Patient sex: M
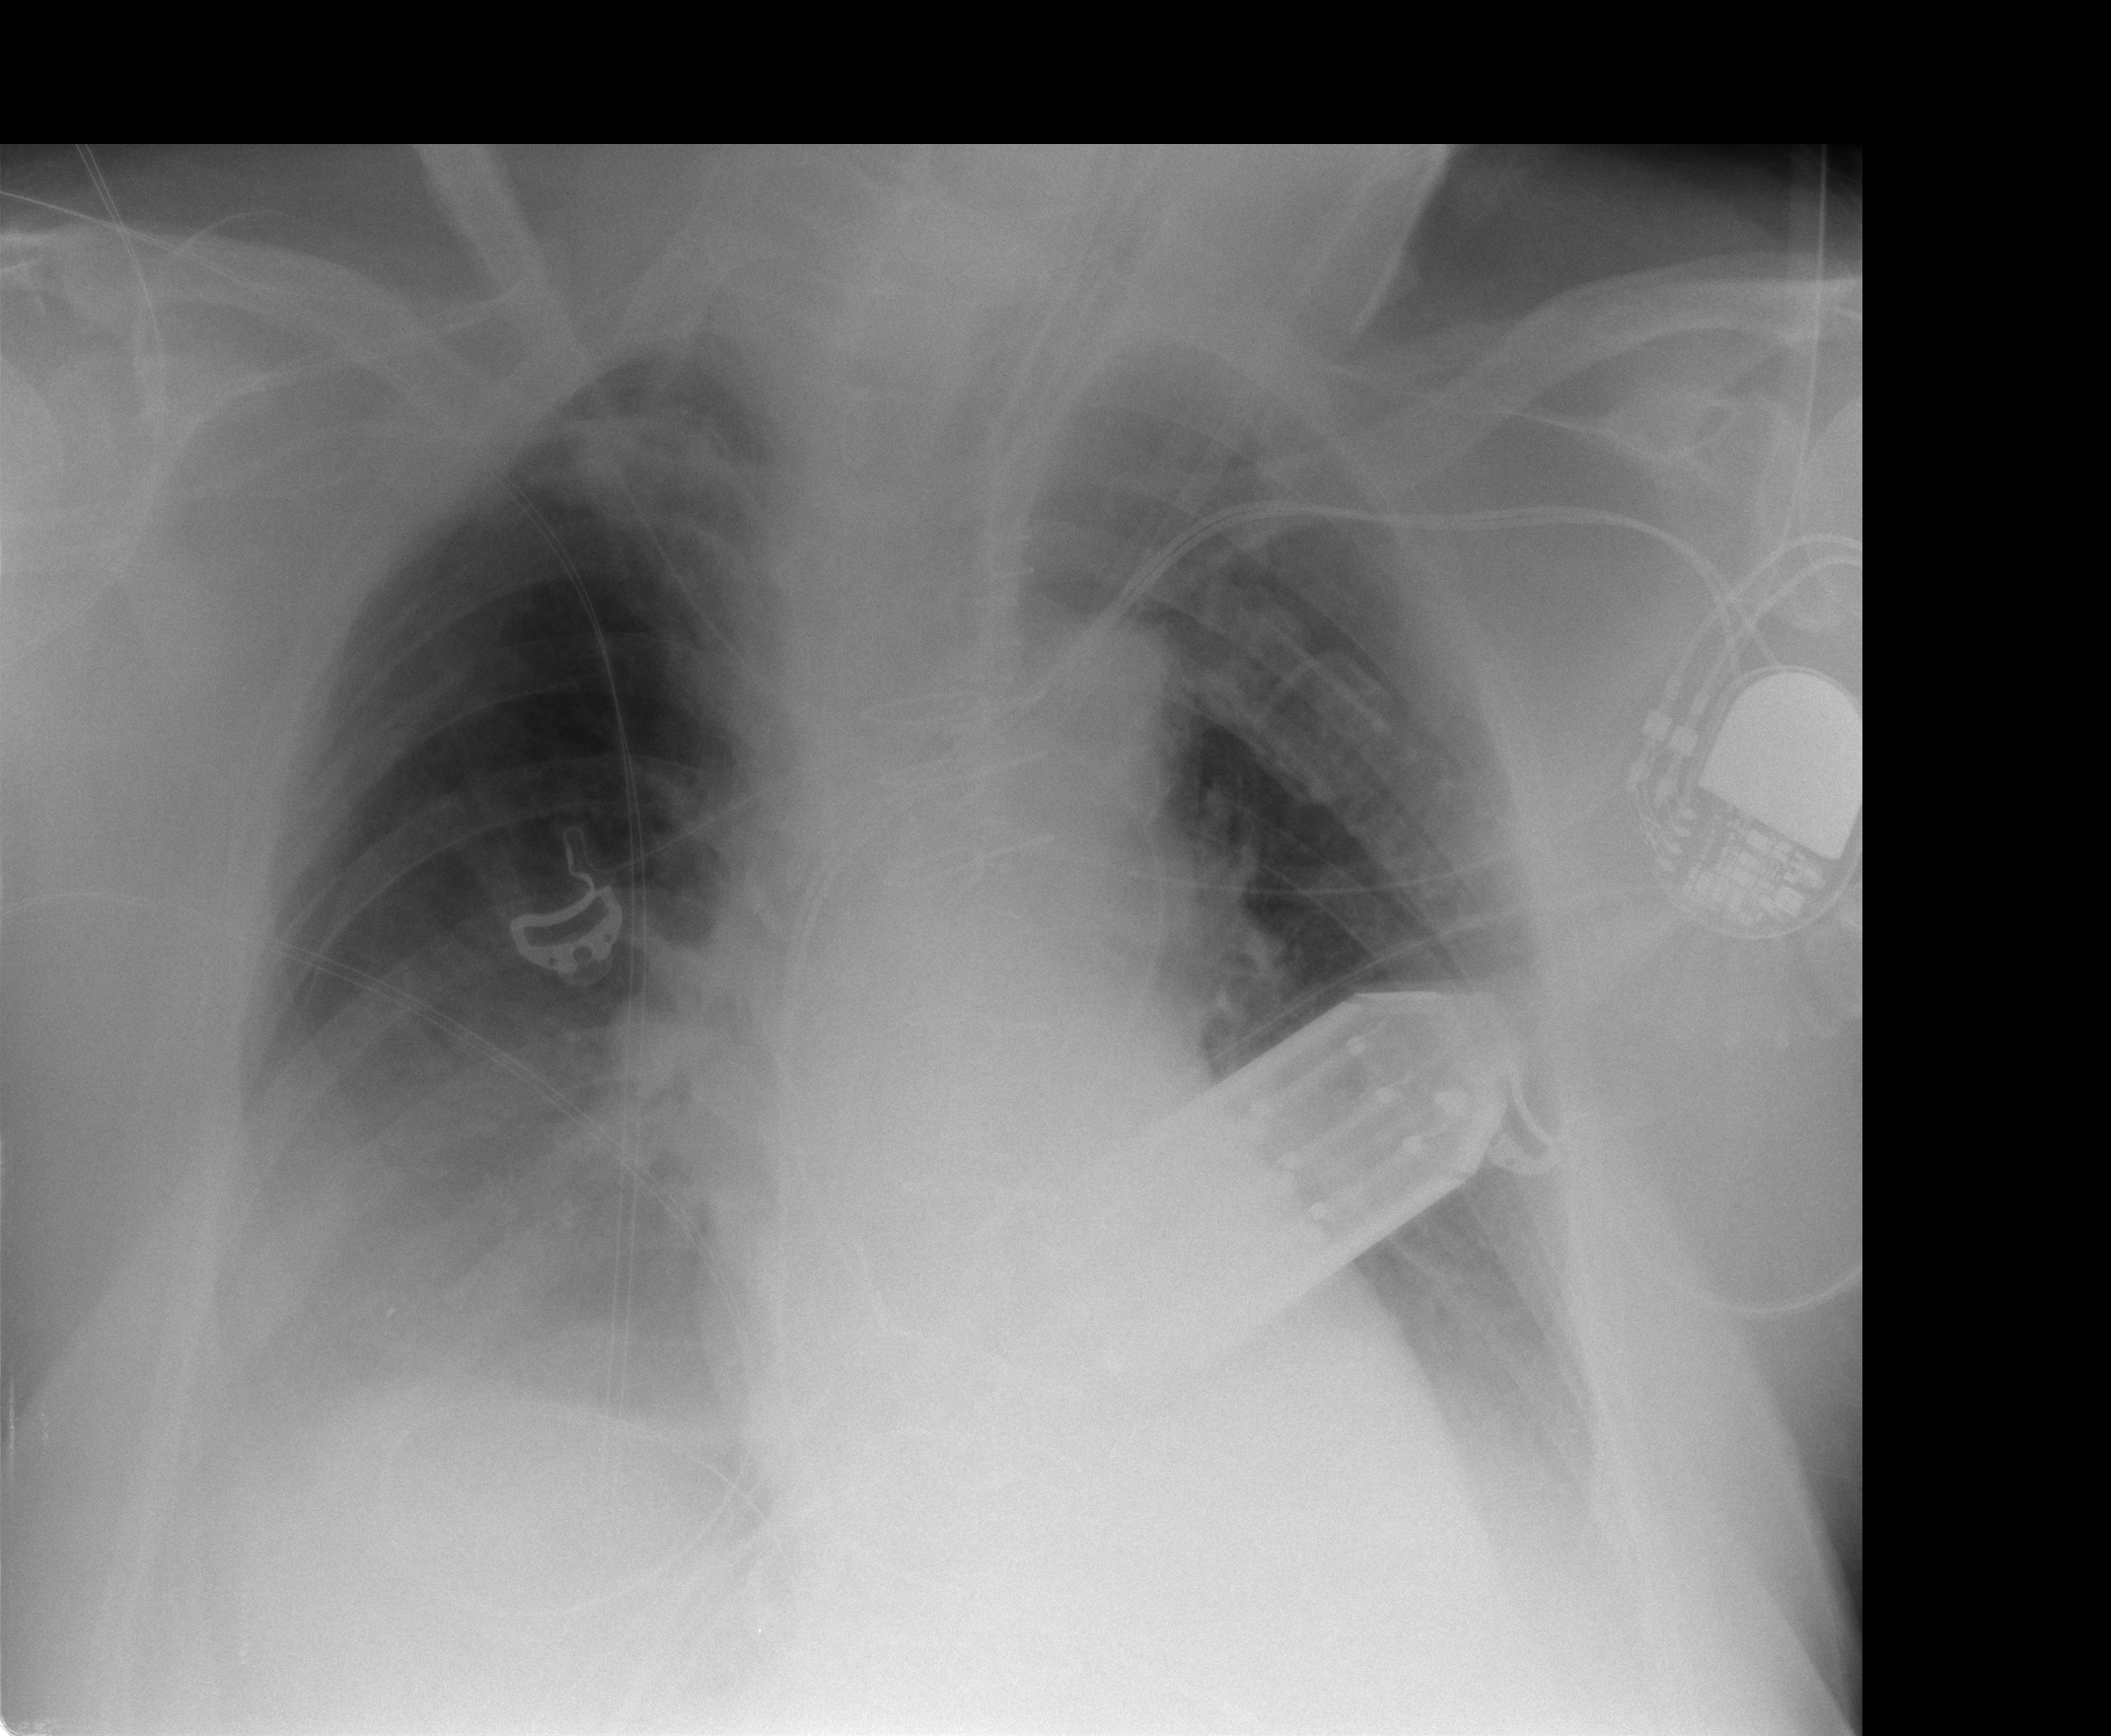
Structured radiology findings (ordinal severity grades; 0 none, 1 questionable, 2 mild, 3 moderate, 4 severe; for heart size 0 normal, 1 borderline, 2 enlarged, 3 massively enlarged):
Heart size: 2
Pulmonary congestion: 0
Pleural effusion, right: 2
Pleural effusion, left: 2
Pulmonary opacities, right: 0
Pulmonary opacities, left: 0
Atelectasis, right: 0
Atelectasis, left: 0